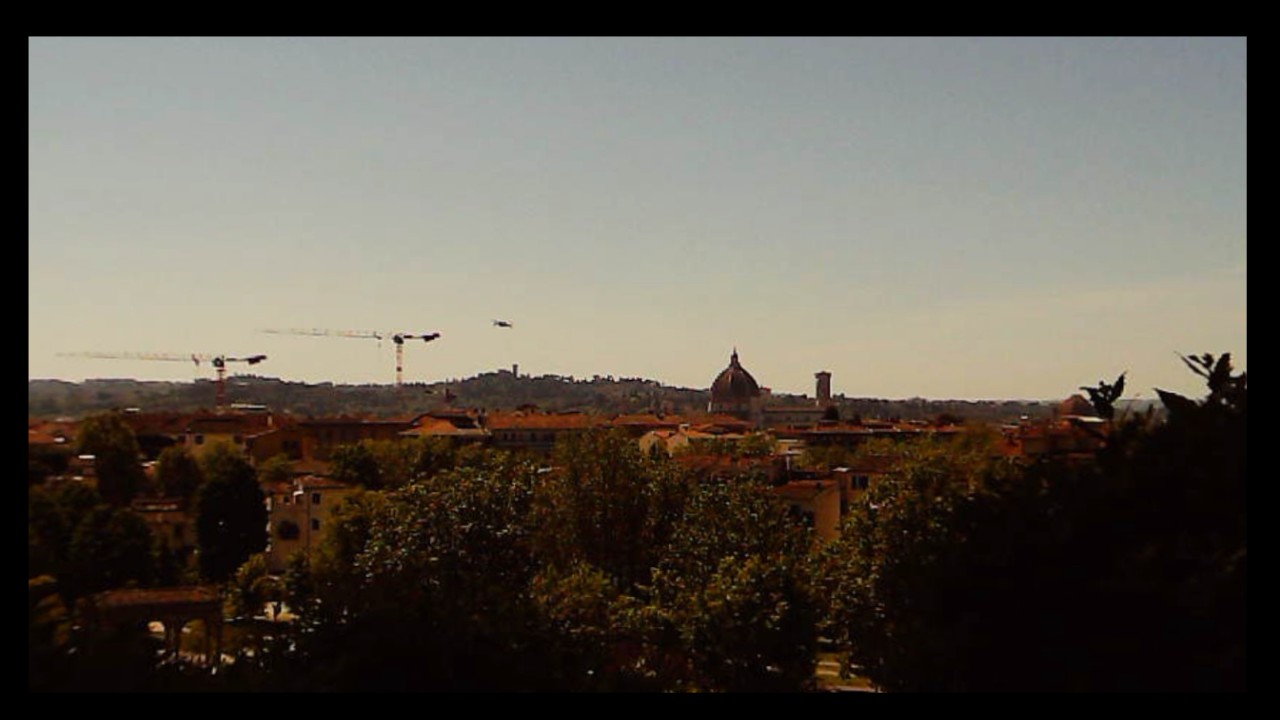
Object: DJI Tello EDU